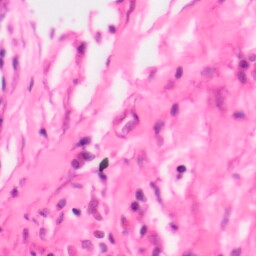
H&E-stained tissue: Colon